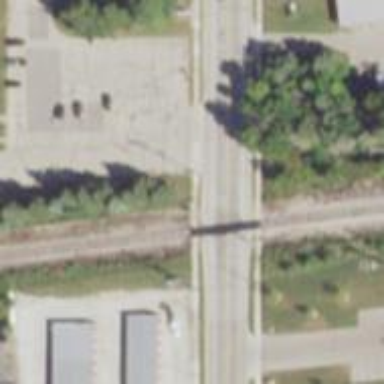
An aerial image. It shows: Railway crossing.